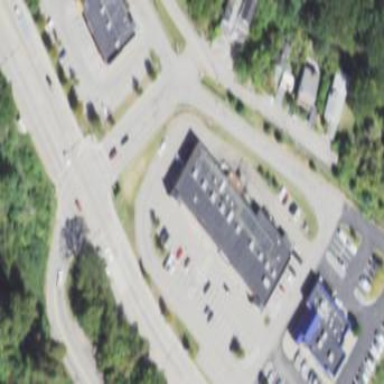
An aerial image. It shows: Retail building.